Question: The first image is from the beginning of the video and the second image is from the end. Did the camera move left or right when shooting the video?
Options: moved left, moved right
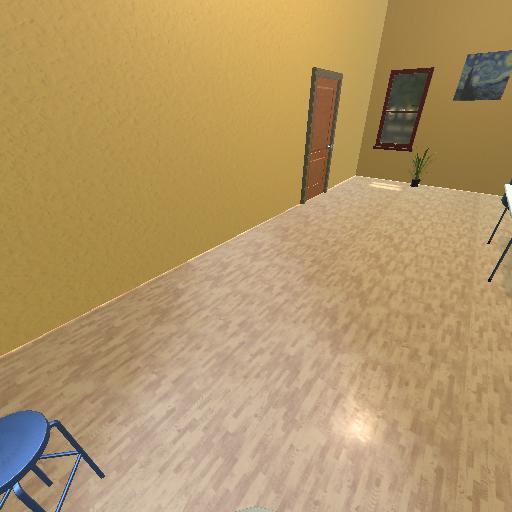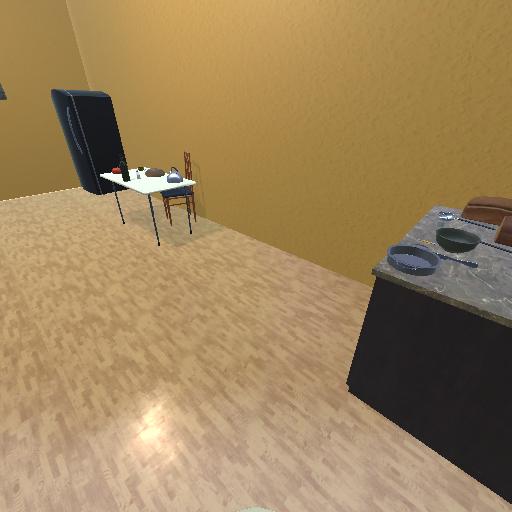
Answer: moved left